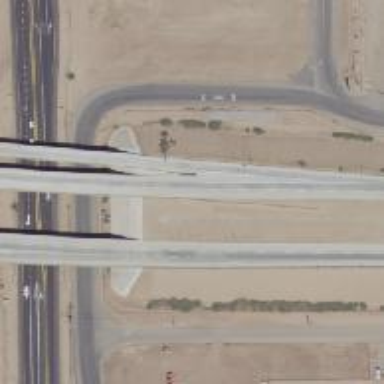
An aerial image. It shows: Trunk link highway.